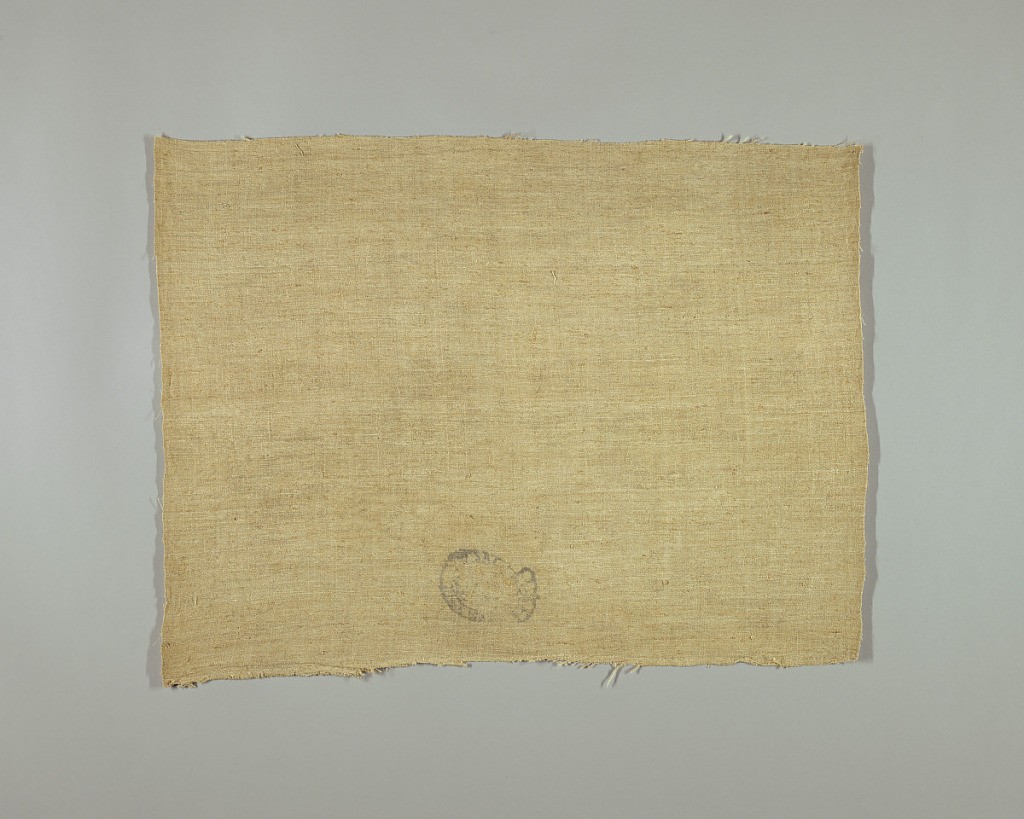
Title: Cloth with inventory stamp
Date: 18th century
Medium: bast fiber Technique: plain weave with stamp on it
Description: Fragment of a lining fabric. inventory stamp showing a crowned oval. interior of oval may contain a side view portrait. there is undecipherable writing around the edge of the oval.